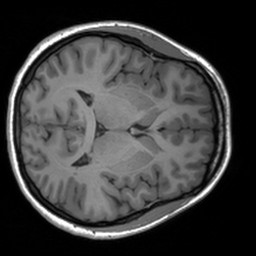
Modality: T1w
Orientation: axial
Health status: healthy
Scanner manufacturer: siemens
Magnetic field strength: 3 T
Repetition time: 1.9 s
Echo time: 0.00226 s